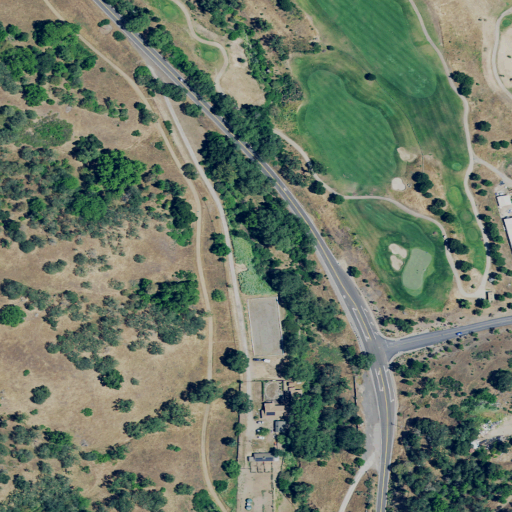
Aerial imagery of valley in California named Pine Tree Canyon containing open development, grassland, shrub, mixed forest, cultivated crops, low intensity development, and medium intensity development